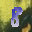
Label: 8